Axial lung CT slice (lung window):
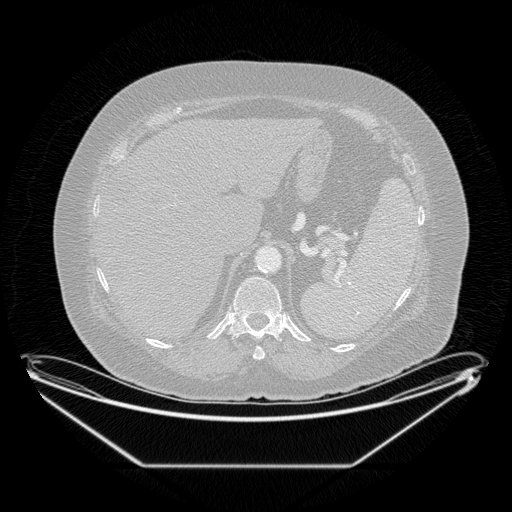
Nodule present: no